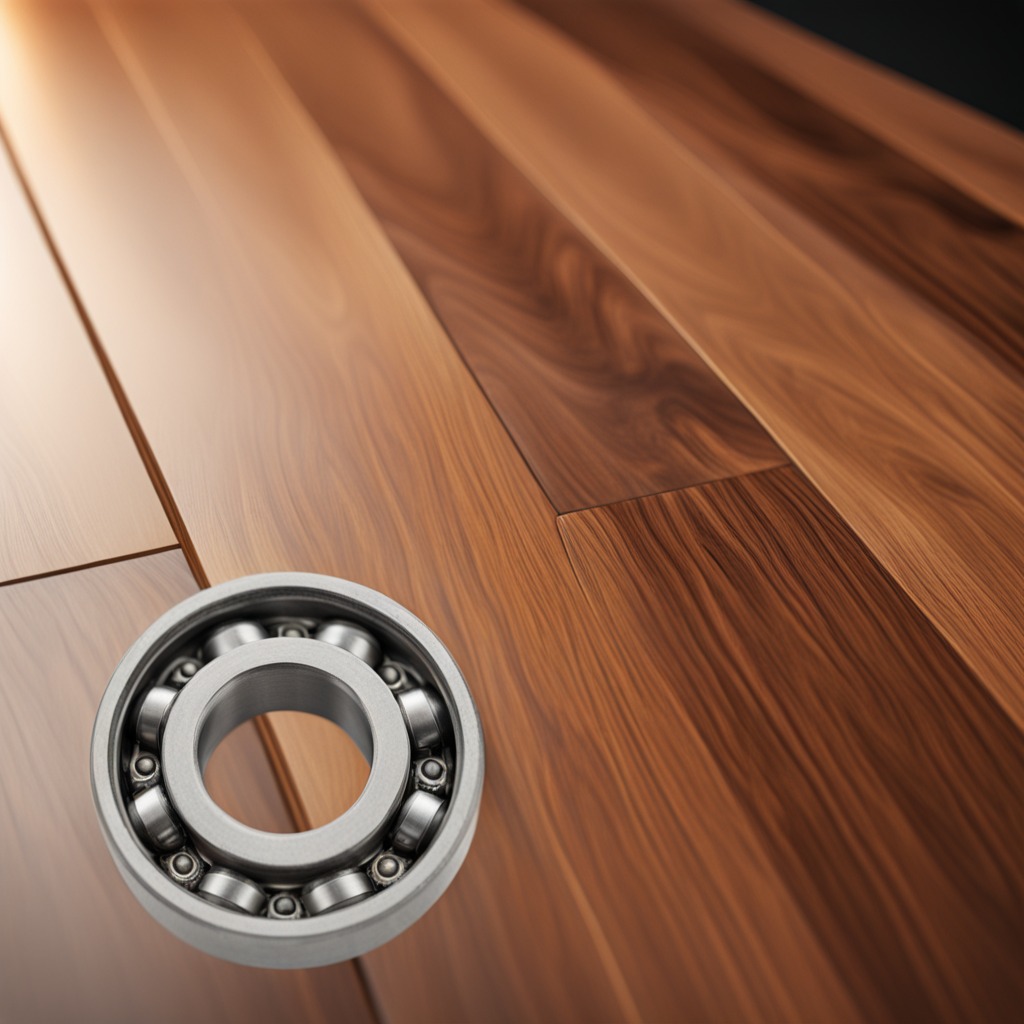
A metal ball bearing is lying on the wooden table.